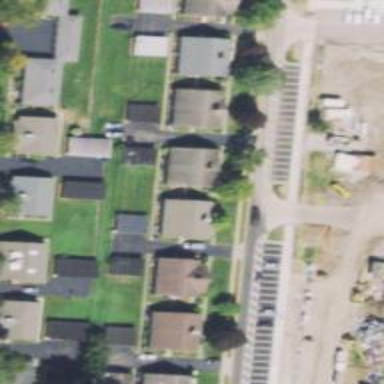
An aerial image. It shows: Residential driveway serving as service road.